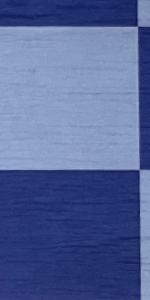
Label: Empty